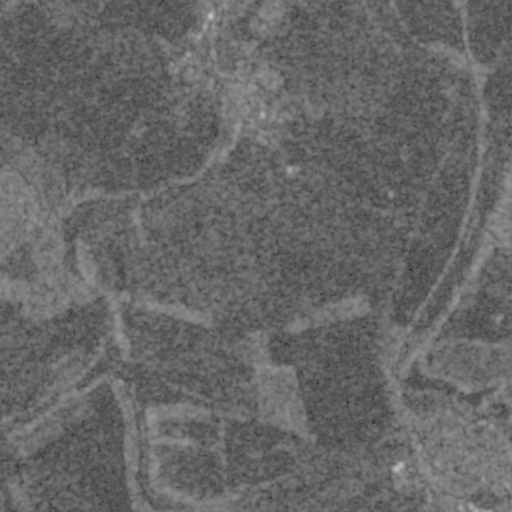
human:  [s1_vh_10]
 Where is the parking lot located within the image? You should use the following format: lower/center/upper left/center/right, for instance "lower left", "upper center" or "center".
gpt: The parking lot is located in the lower right of the image.
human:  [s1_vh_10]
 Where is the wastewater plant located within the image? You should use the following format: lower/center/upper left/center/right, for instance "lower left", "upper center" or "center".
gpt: The wastewater plant is located in the lower right of the image.
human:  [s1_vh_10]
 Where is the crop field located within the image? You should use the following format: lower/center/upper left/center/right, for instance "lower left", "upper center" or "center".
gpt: There is no crop field in the image.

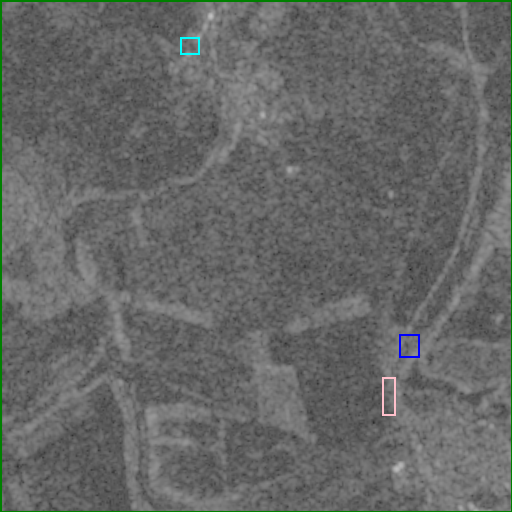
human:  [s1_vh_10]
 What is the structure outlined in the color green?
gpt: The structure outlined in green is a crop field.
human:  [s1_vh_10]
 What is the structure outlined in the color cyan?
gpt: The structure outlined in cyan is a park.
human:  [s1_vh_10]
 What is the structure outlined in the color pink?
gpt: The structure outlined in pink is a parking lot.
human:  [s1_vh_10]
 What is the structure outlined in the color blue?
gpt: The structure outlined in blue is a wastewater plant.
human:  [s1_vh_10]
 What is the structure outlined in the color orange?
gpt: There is no orange outline.